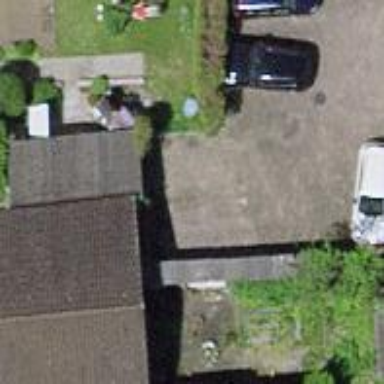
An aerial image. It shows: Group of garages.